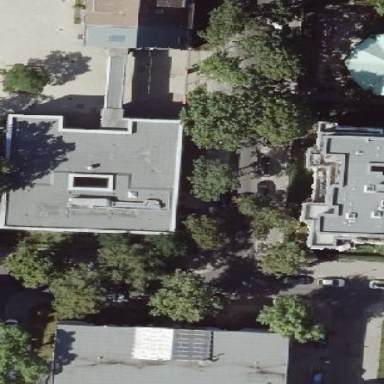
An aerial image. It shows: Flat-roofed school building.